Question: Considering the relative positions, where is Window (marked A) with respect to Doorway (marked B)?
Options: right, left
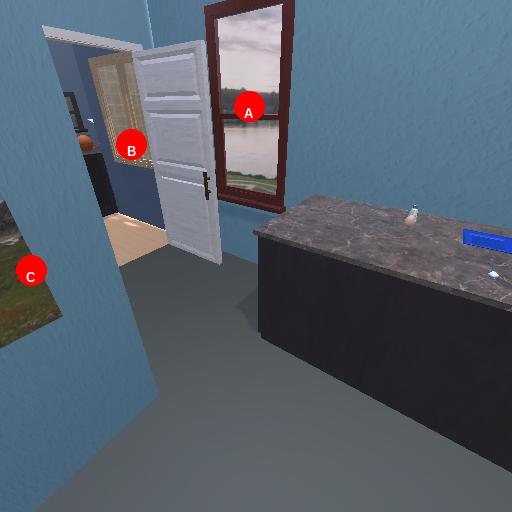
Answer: right